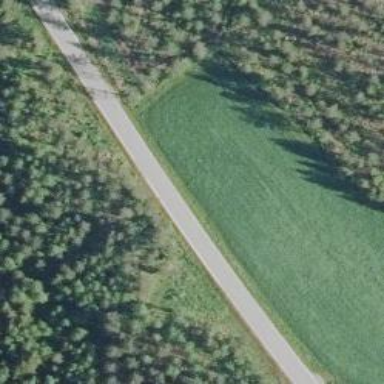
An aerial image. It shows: Tertiary road.